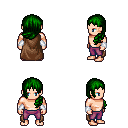
a pixel art fantasy rpg character, male body template, human, light skin, brown cape, magenta pants, green left-swept hairstyle, white cloth bracers, four views (front, back, left, right), 2x2 character sprite sheet, small pixel art, hard edges, no anti-aliasing